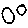
Label: circle